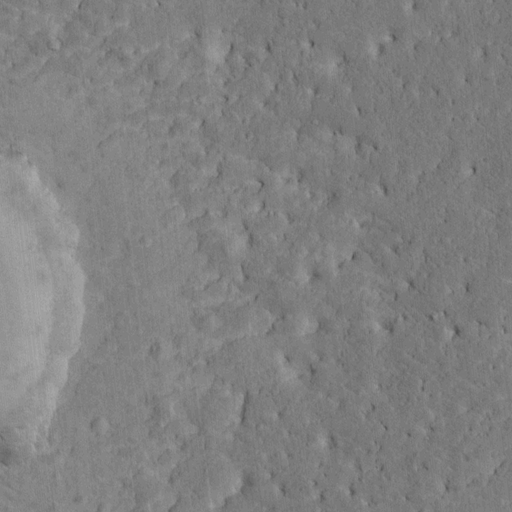
Classes present: Background